高一 · 算术
（2017 秋・临川区校级期中）给出 30 个数: $1,2,4,7, \cdots$, 其规律是: 第 1 个数是 1 , 第 2 个数比第 1 个数大 1 ,

第 3 个数比第 2 个数大 2 , 第 4 个数比第 3 个数大 3 , 依此类推. 要计算这 30 个数的和, 现已给出了该问题算法的程序框图（如图所示）：

（1）图中(1)处和(2)处应填上什么语句, 使之能完成该题算法功能;

(2) 根据程序框图写出程序.

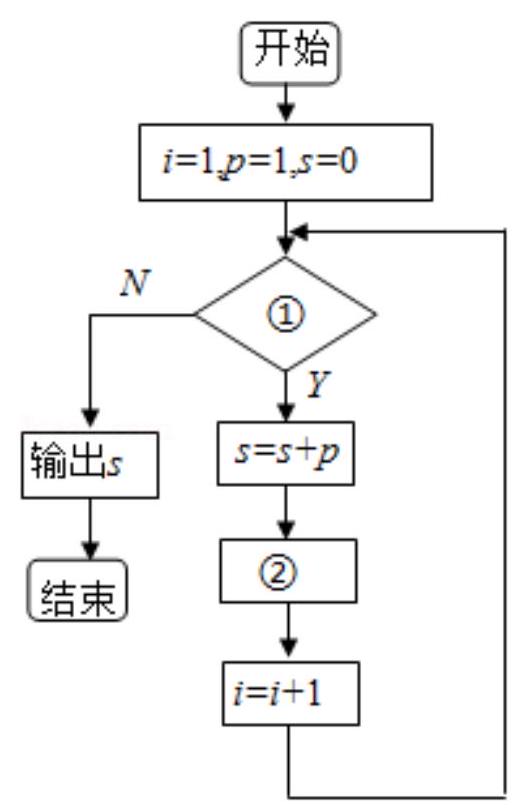
答案: 解：（1）(1)处应填 $i \leqslant 30$. ; （2 分）

(2)处应填 $p=p+i ;$ （2 分）

(2) 程序如下所示 (10 分)

$i=1$

$p=1$

$S=0$

WHILE $i<=30$

$S=S+p$

$p=p+i$
$i=i+1$

WEND

PRINT S